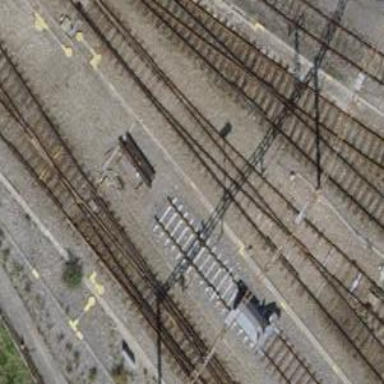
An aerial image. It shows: Single-track railway spur.